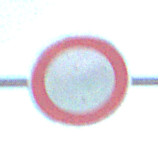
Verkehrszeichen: VerbotFahrzeugeAllerArt
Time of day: SunriseSunset
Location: Outdoor (Beach)
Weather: Clear
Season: NotSpecified
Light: Natural